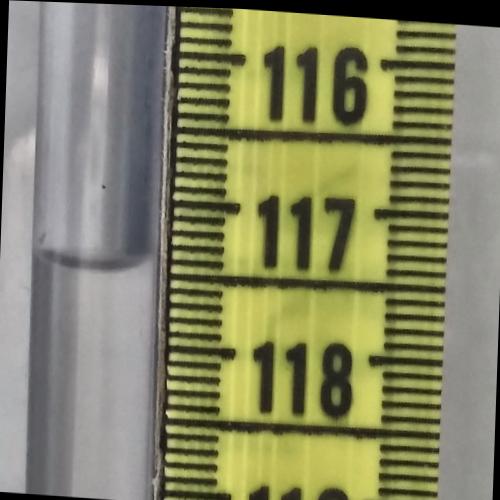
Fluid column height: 117.4 cm